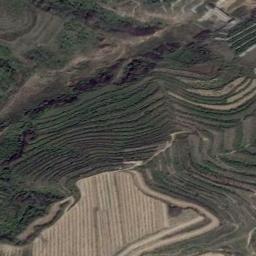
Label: terrace